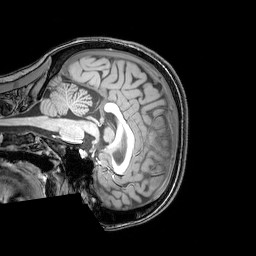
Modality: T1w
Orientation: sagittal
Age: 21
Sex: female
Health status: healthy
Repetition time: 0.081 s
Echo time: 0.037 s